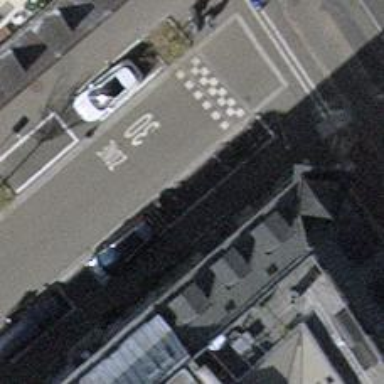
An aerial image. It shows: Bicycle parking area with stands.